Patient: sex M, age 70
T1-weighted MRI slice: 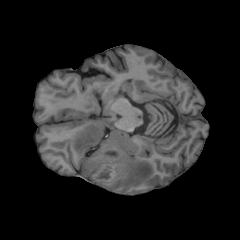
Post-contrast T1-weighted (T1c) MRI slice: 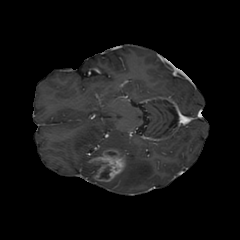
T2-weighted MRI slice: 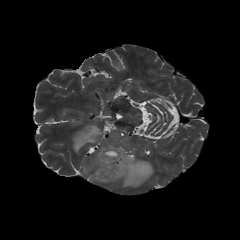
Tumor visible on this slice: yes
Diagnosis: Glioblastoma, IDH-wildtype
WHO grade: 4